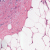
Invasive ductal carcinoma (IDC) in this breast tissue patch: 1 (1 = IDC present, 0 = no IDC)